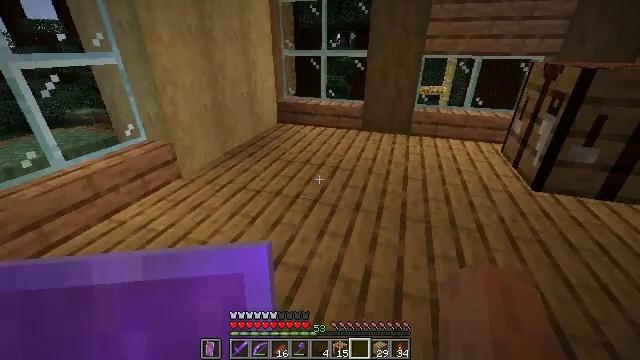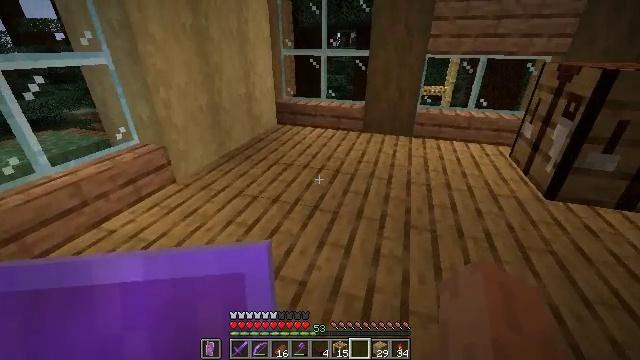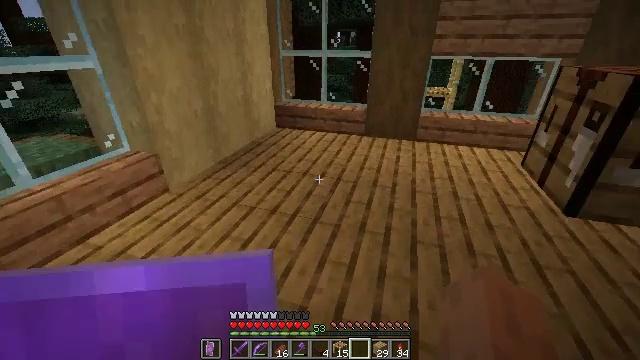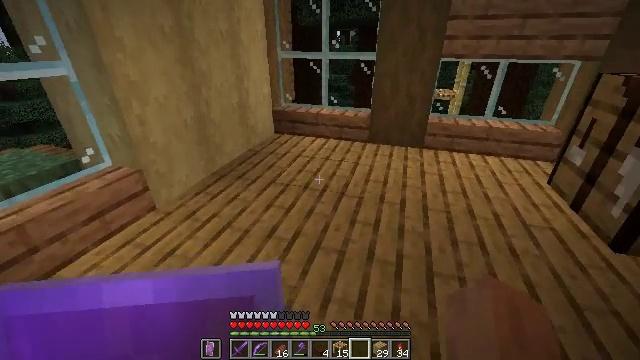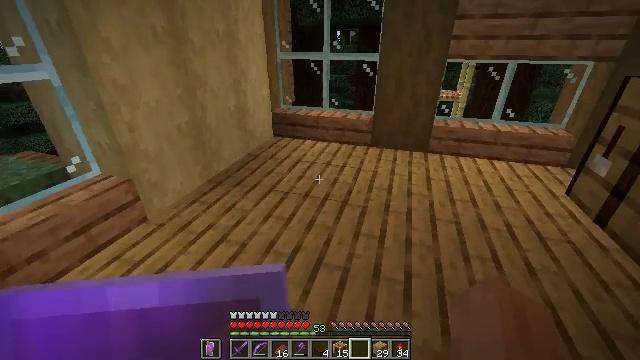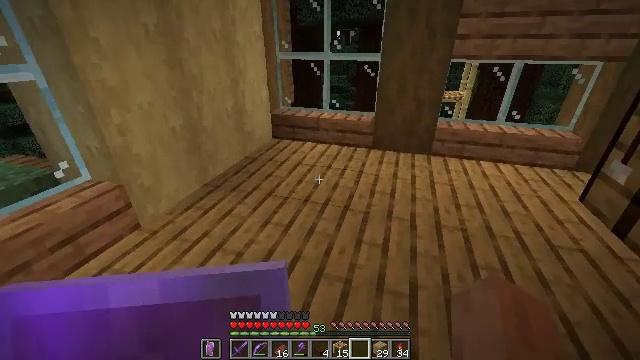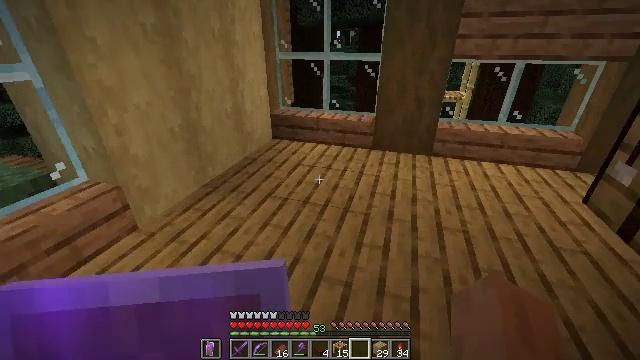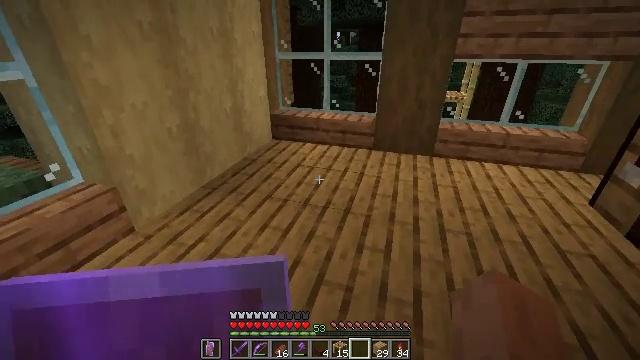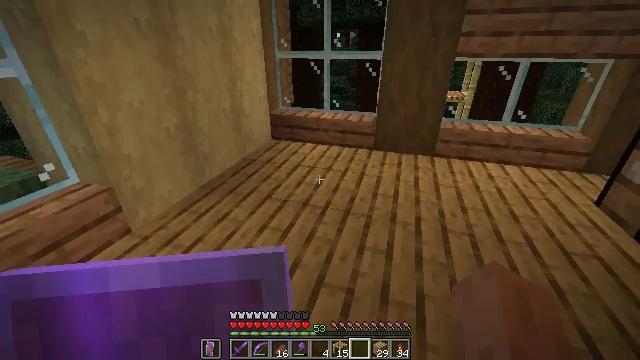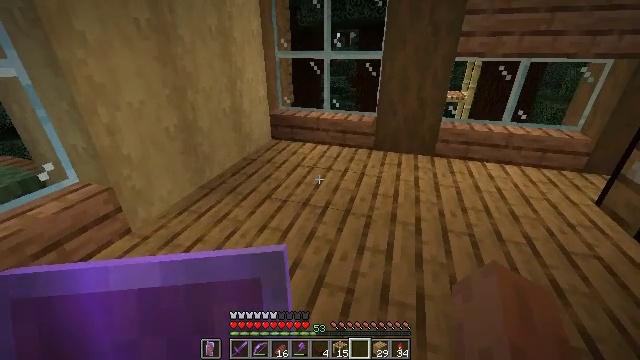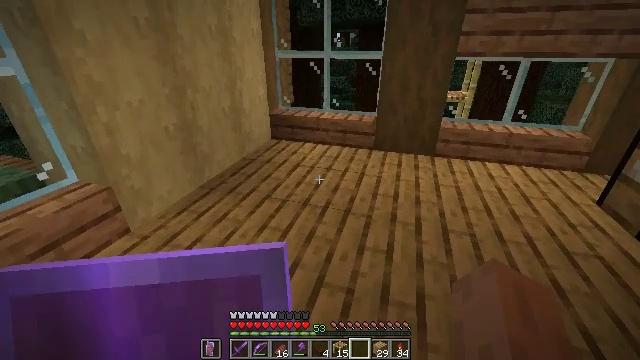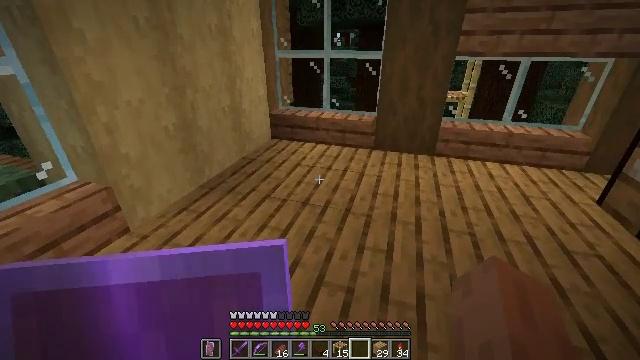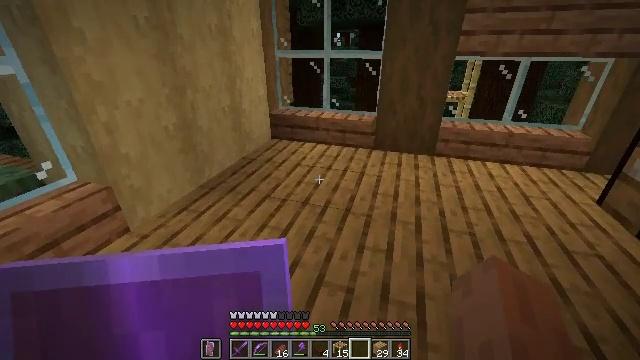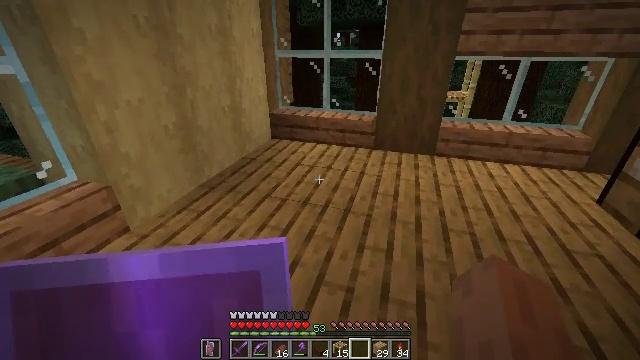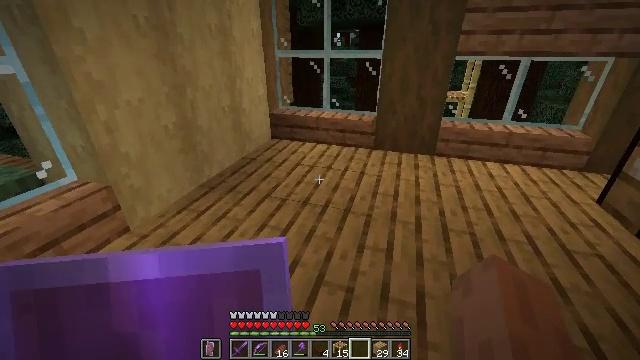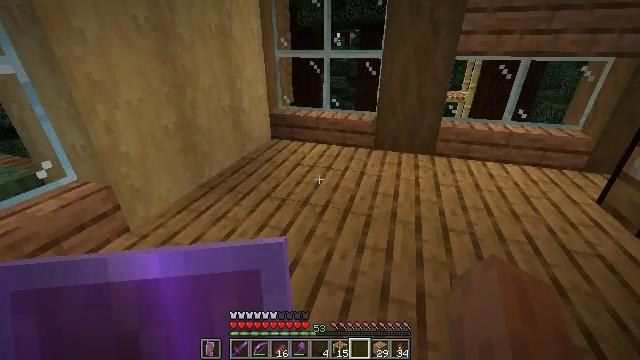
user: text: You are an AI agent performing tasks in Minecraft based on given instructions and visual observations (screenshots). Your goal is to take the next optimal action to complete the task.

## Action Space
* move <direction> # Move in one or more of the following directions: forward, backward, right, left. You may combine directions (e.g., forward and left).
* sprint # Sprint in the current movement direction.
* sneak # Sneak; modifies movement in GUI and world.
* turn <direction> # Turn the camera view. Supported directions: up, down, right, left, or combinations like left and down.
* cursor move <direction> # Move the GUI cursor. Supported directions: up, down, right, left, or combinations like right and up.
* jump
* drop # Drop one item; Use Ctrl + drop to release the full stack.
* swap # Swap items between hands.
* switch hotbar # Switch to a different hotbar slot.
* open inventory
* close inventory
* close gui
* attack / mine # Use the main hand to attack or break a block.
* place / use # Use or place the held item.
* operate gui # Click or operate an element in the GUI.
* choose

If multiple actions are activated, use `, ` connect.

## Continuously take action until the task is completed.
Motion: motion action
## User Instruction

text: Break the oak slab to get it back.
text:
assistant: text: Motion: move forward
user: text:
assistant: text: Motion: move forward
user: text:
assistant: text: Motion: move forward
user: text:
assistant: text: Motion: move forward
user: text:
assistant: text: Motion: no_op
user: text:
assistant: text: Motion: no_op
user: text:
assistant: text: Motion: no_op
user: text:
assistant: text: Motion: no_op
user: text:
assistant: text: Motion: no_op
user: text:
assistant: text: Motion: no_op
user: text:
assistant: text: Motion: no_op
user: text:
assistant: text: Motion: no_op
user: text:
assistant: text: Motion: no_op
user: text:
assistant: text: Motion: no_op
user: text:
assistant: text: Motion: no_op
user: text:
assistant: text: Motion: no_op
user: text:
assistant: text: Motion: no_op
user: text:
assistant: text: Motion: no_op
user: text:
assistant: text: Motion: turn left
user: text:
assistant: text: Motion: turn left
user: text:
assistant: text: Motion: turn left
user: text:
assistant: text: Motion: turn left and up
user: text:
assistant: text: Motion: turn left and up
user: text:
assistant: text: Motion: no_op
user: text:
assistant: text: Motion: no_op
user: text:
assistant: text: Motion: no_op
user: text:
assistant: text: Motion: no_op
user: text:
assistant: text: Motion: no_op
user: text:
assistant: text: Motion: no_op
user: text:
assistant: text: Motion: turn right